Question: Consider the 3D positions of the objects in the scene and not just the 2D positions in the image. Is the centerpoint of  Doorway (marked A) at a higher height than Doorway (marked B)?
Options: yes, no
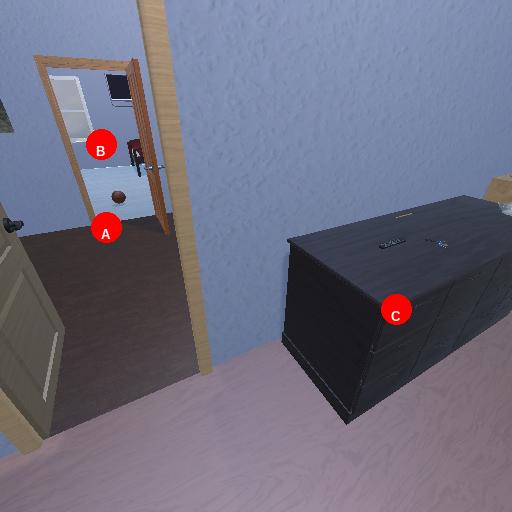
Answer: yes